Question: I want to show (team id, team name, intern id, intern name, reporter id, reporter name) for all my records. I don't know how to separate interns in one column and reporters in another for same team. I want to do this because I want each reporter to provide evaluation for each intern they are working with in that group.

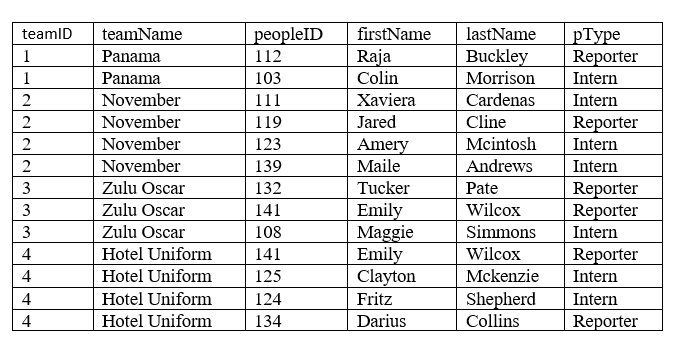
Answer: You could use a join with sub query for Intern and Reporter
'''
select a.teamID, a.temaName,
b.peopleID intren_id, b.firstname intern_name, b.lastname inter_lastname,
c.peopleId, c.firstname reporter_name, c.lastname reporter_lastname
from mytable a
inner join (
select teamId, firstname, lastname
from mytable
where pType = 'Intern'
) b on a.teamId = b.teamId
inner join (
select teamId, firstname, lastname
from mytable
where pType = 'Reporter'
) c on a.teamId = c.teamId
'''